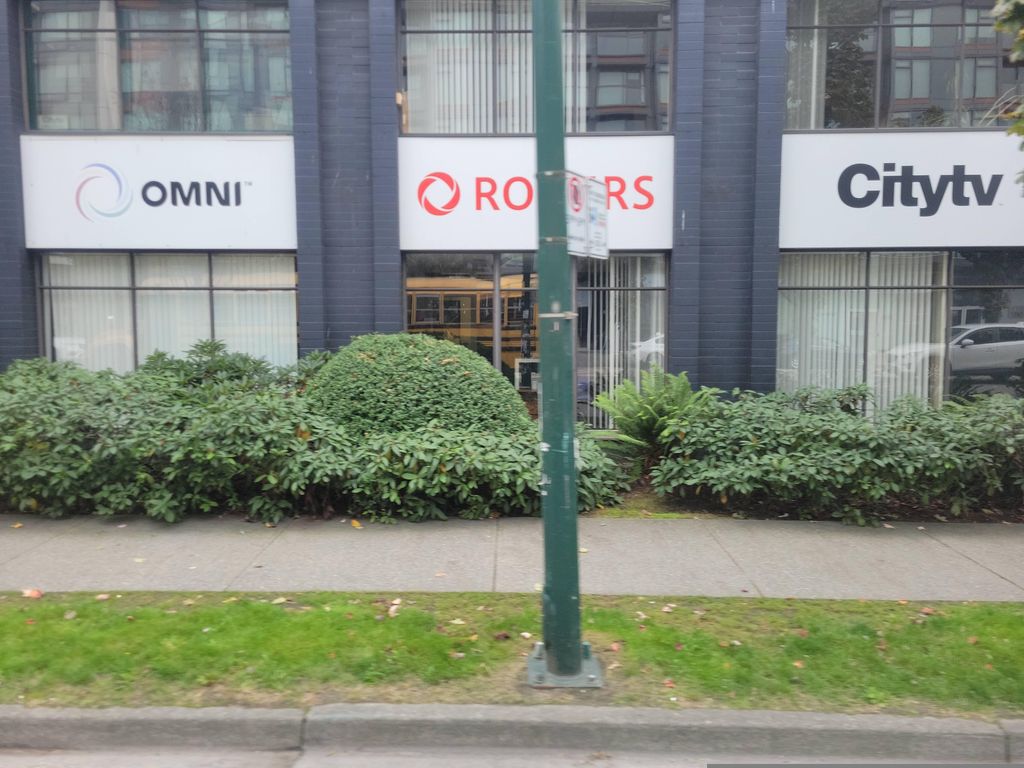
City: vancouver